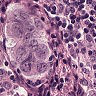
Metastatic tissue present: yes